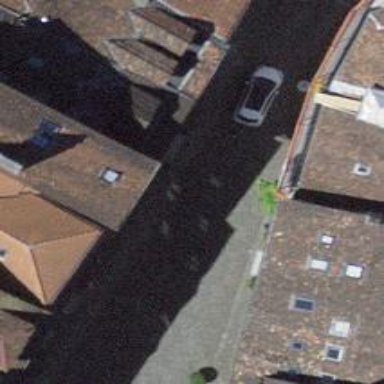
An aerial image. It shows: Living street with sett surface.